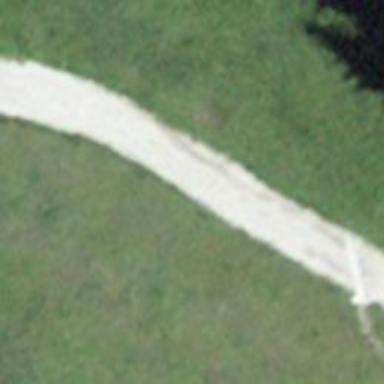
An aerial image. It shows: Track with very rough surface.